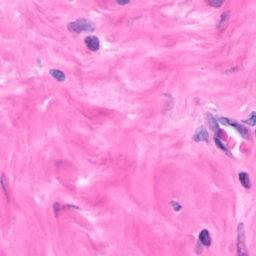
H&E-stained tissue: Breast